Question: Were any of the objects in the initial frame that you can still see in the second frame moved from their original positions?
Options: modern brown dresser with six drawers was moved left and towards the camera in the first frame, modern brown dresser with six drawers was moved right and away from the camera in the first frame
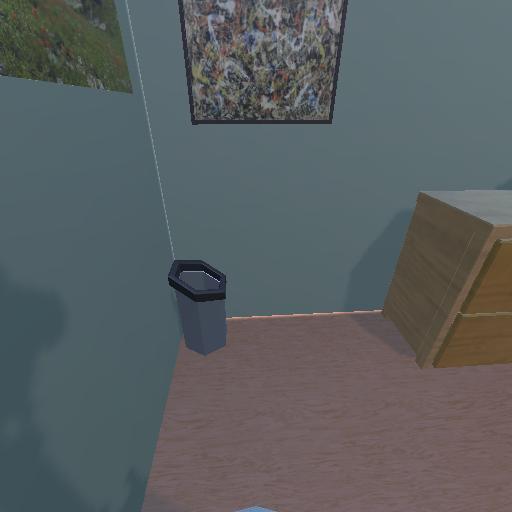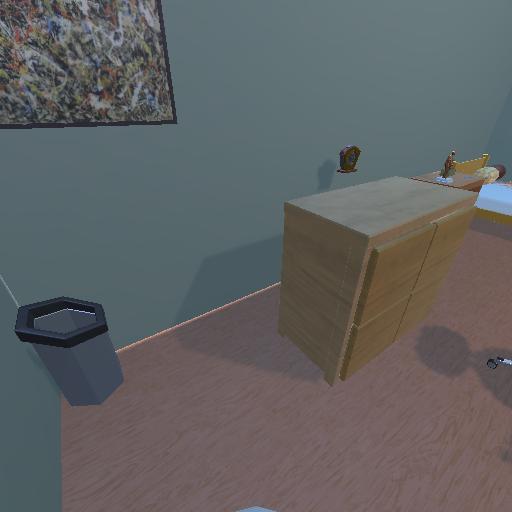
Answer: modern brown dresser with six drawers was moved left and towards the camera in the first frame